Field crop: tomato
Growth stage: 2
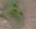
Species: solanum